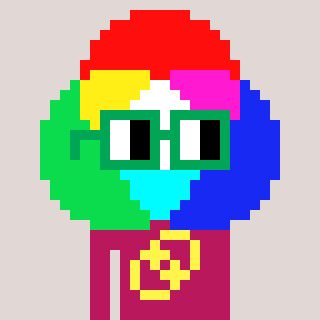
a pixel art character with square green glasses, a color circle-shaped head and a darkpink-colored body on a warm background